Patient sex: F
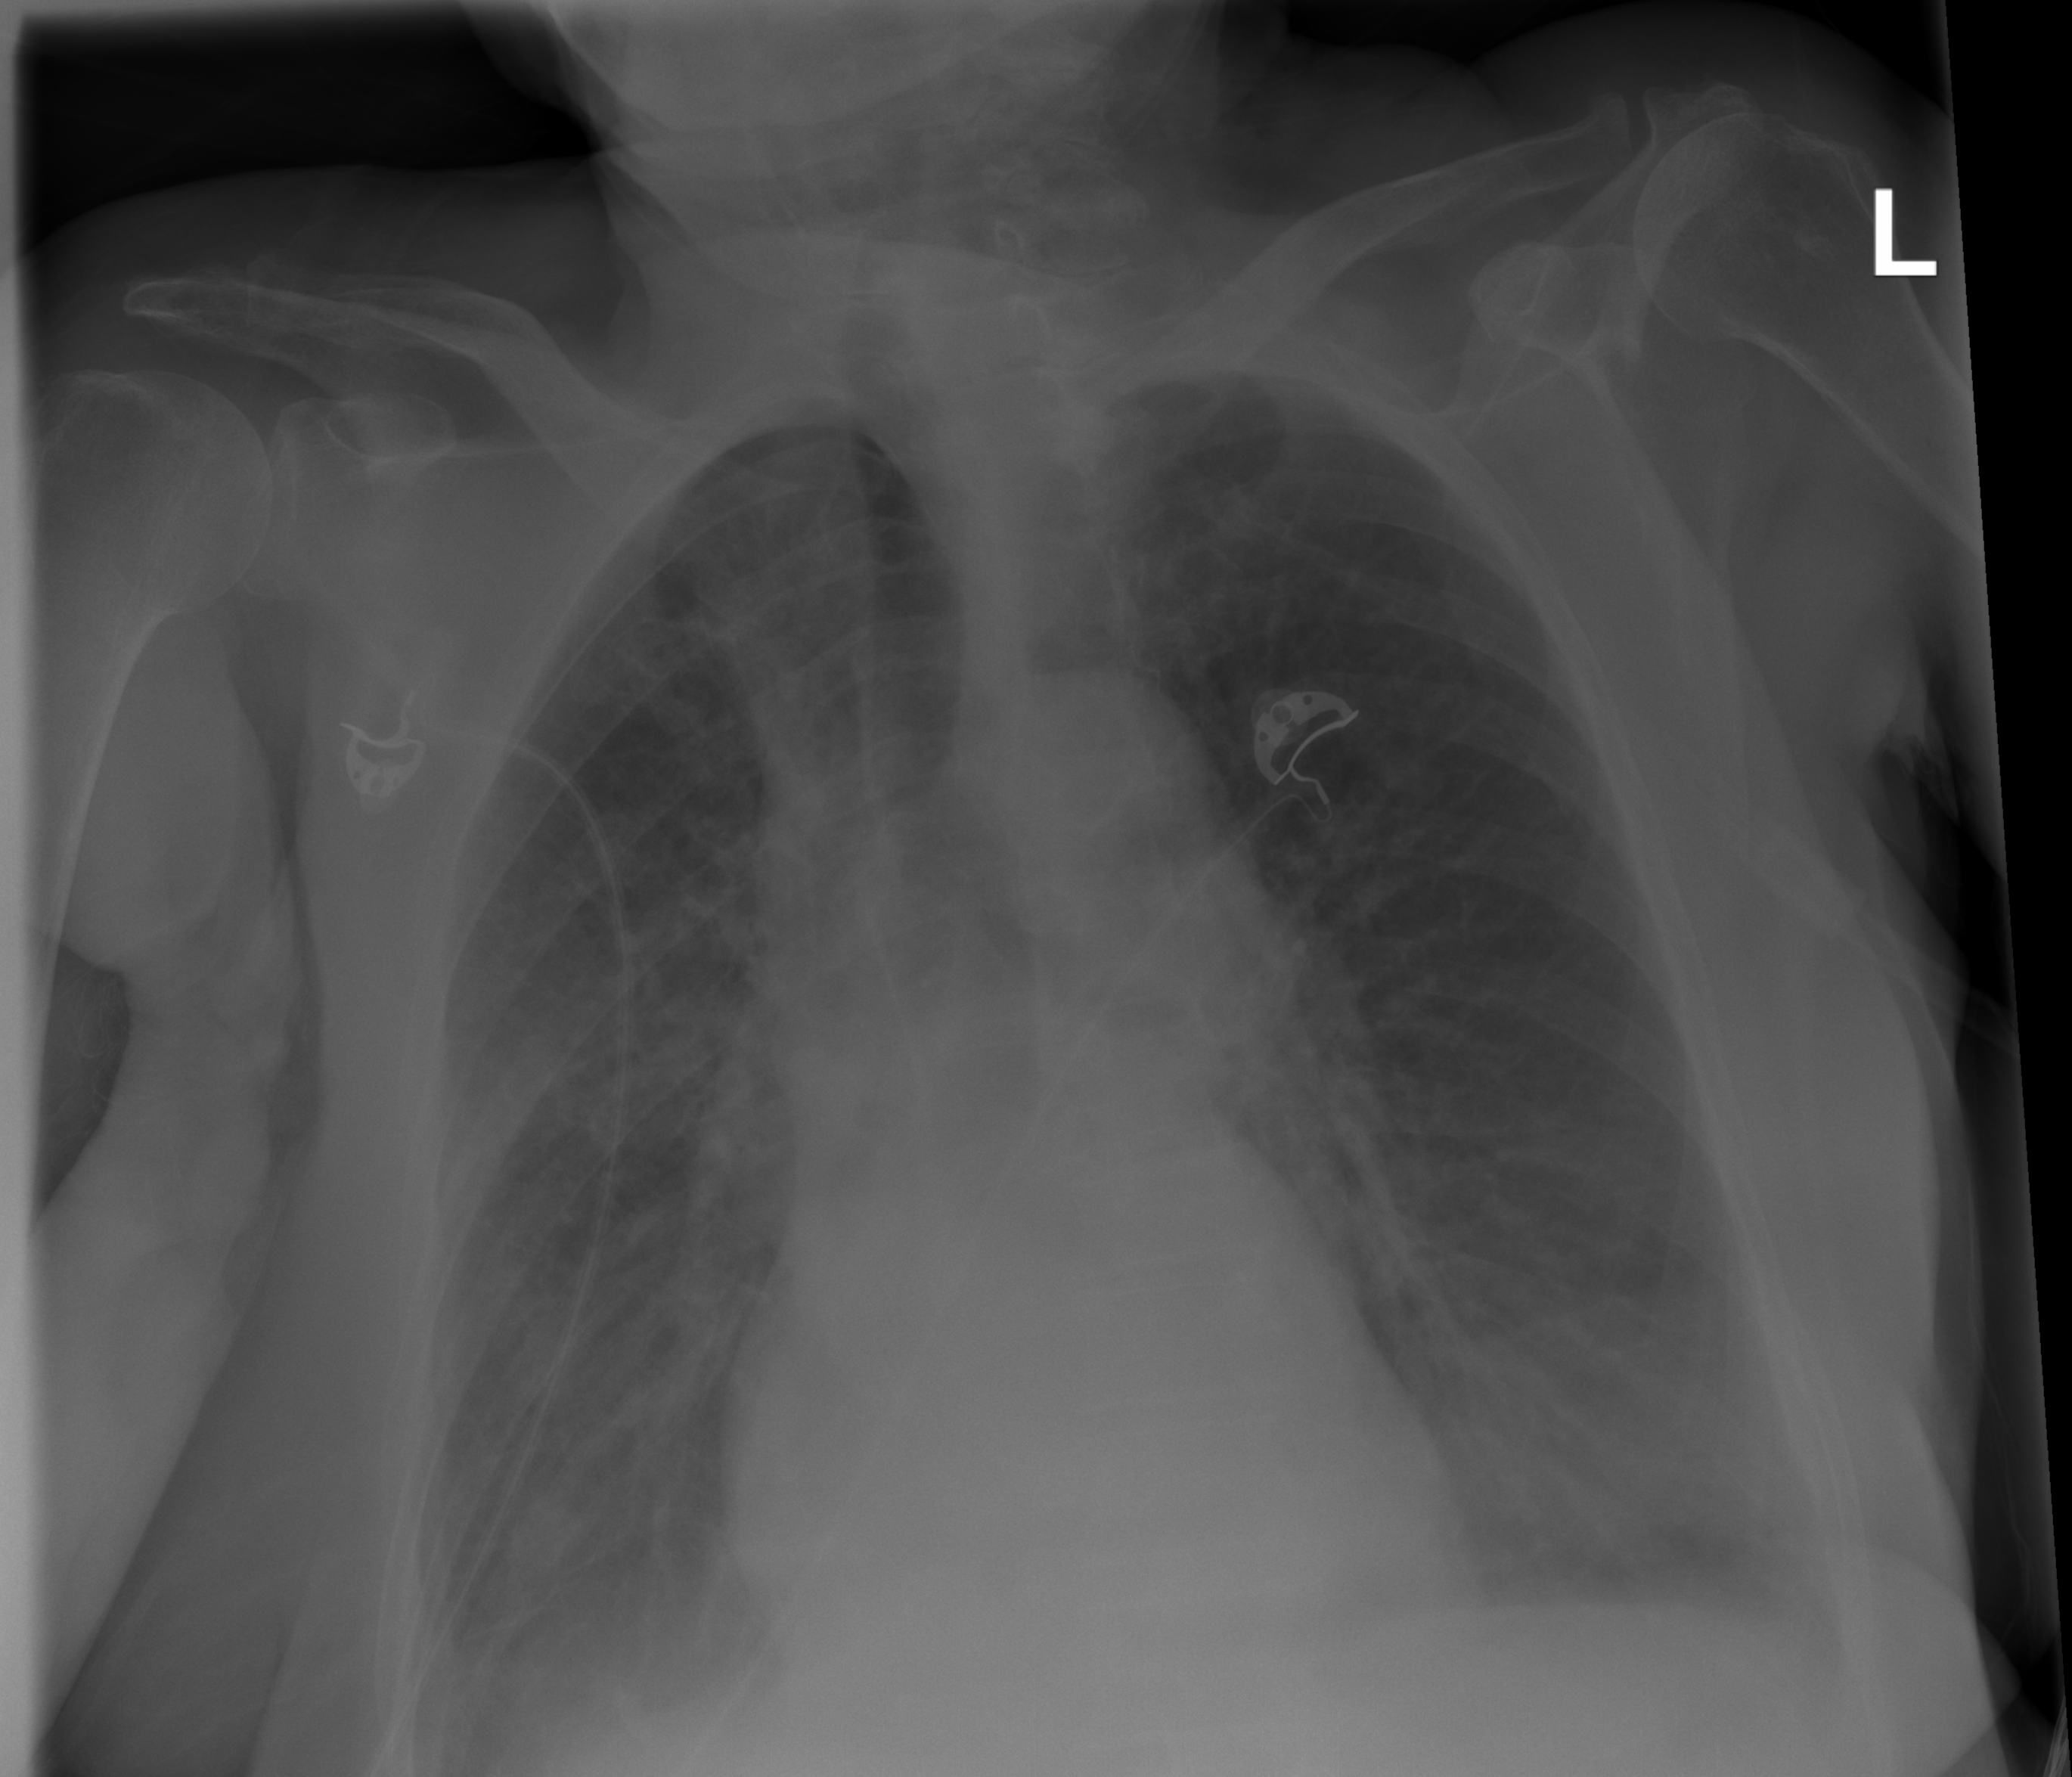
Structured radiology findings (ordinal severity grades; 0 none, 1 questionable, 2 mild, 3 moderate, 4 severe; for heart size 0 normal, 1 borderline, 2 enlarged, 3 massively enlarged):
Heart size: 0
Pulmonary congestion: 2
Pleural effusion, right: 1
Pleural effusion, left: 1
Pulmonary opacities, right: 0
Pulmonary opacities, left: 0
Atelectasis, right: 2
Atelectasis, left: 1